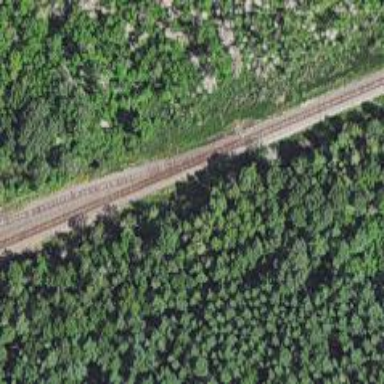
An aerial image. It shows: Two railway tracks with rails.